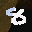
Label: 8